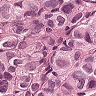
Metastatic tissue present: yes